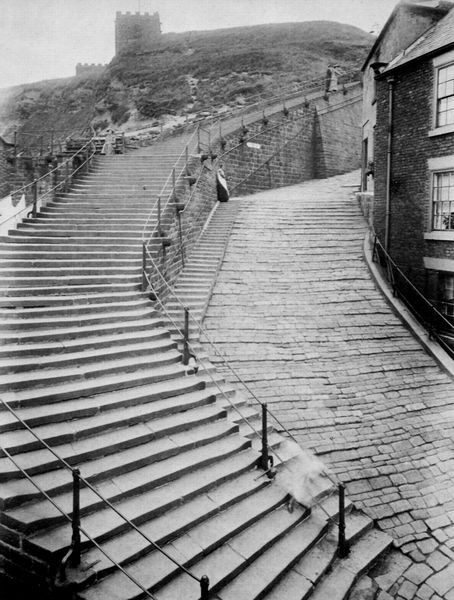
Titel: Whitby, Treppen zur Pfarrkirche
Künstler: Francis Frith
Schlagwörter: berg, dunkel, felsen, himmel, schatten, wasser, weiß, fluss, landschaft, see, stadt, fenster, frankreich, frau, glas, grau, hell, hintergrund, licht, schwarz, strasse, anlage, dach, gebäude, haus, schloss, weg, wiese, zaun, wand, architektur, lang, mensch, stein, steine, bild, holland, niederlande, häuser, hügel, nass, spiegelung, gewässer, sonne, insel, person, england, wald, anhöhe, turm, schürze, küste, ansicht, fassade, italien, pflaster, anstieg, berge, sonnenlicht, dorf, dächer, giebel, mauer, ziegel, nebel, massiv, steil, backstein, hafen, seile, treppe, treppen, metall, aufgang, geländer, stufe, stufen, hoch, zinnen, pfosten, foto, fotografie, photographie, regen, treppenstufen, ruine, stangen, burg, türme, festung, mauerwerk, draußen, schwarz weiss, kopfsteinpflaster, pflastersteine, gedreht, photo, china, kurve, ziegelsteine, stäbe, fensterglas, steigung, freitreppe, treppengeländer, auffahrt, himel, rampe, holand, streben, spirale, aufstieg, fot, dachrinne, bauwerk, abstieg, burgruine, ziegelstein, trppe, feste, zitadelle, altstadt, bergauf, handlauf, belgien, dunckel, verregnet, schiebefenster, regenfallrohr, chinesische mauer, häuserwand, drahtseile, metallpfosten, srtasse, ss, #grau, chinesischer mauer, treppenstugen, turmzuinnen